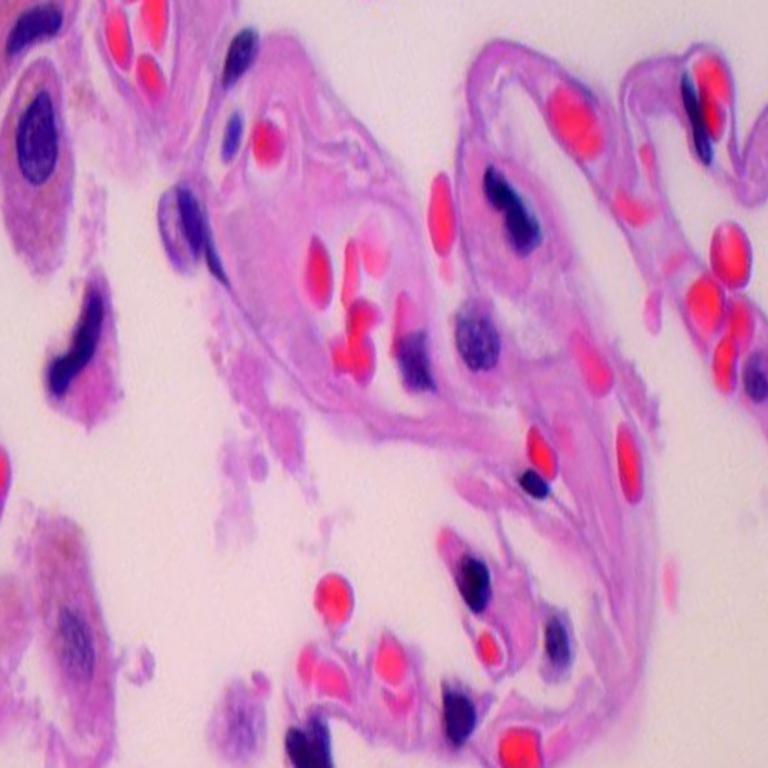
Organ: lung
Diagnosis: benign